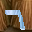
Label: 7